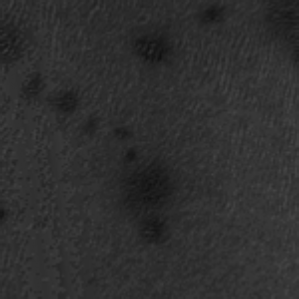
Label: frost